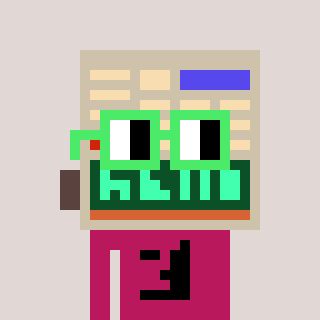
a pixel art character with square light green glasses, a calculator-shaped head and a darkpink-colored body on a warm background